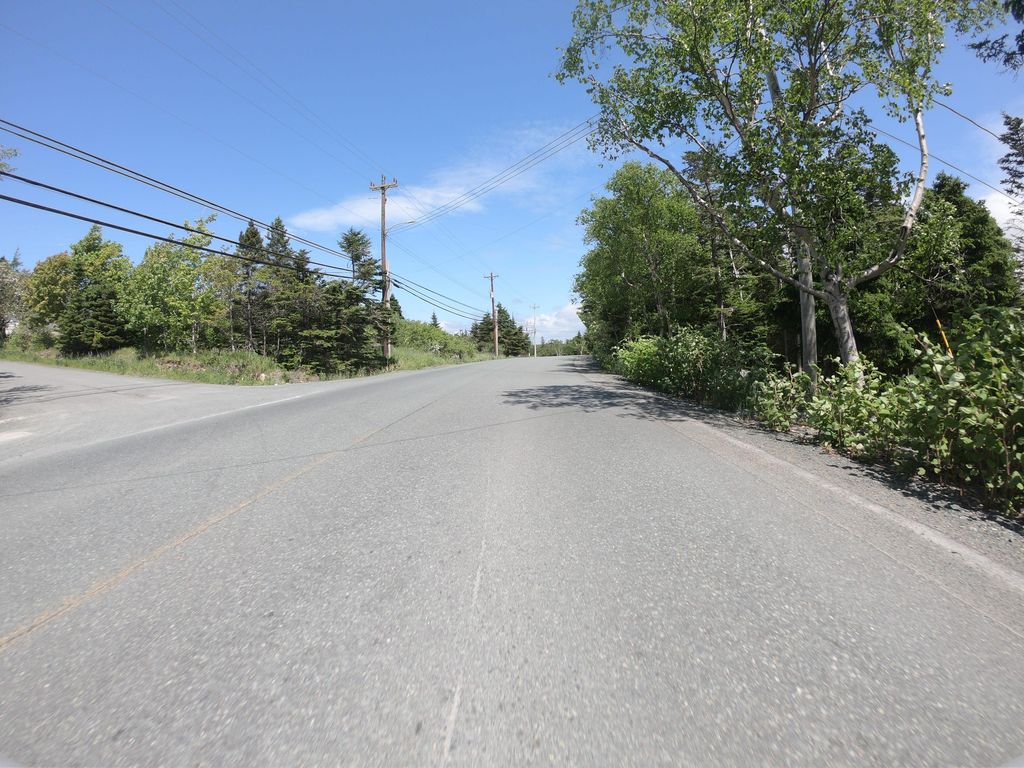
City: st_johns